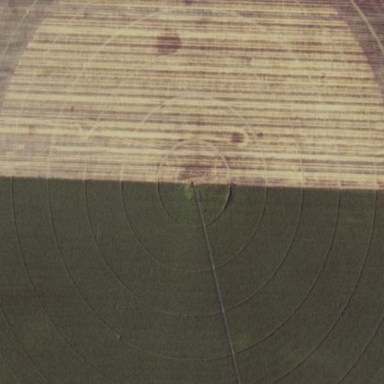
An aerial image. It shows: Farmland with irrigation using center pivot system.